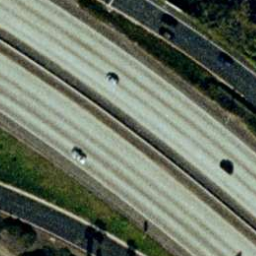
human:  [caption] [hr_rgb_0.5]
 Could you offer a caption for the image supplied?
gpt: Some cars are on the freeways .

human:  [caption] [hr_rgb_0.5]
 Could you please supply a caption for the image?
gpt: There are two curved  freeways closed to each other with some cars on the roads .

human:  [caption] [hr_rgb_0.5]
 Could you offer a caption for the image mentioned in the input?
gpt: Two curved  freeways closed to each other with some cars on the roads .

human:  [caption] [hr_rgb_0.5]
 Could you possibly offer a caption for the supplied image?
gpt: There are two curved  freeways closed to each other .

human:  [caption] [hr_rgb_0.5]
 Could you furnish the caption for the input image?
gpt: There are some cars are on the freeways .